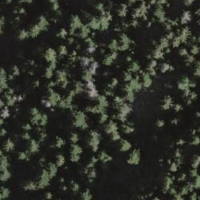
EUNIS habitat code: 43
Species observed at this site:
Mesembrina mystacea